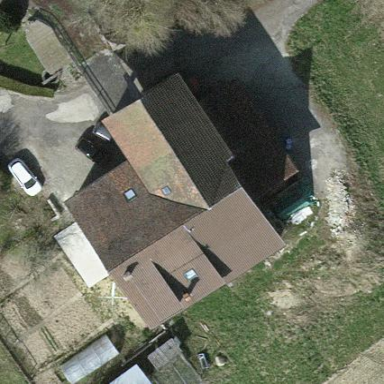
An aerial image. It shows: Farmyard area.